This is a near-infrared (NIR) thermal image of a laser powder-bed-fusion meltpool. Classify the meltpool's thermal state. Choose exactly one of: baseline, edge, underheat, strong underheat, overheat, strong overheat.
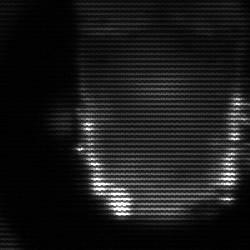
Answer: baseline